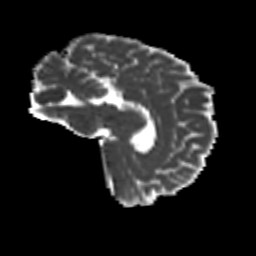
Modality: MD
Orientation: sagittal
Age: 29
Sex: male
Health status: healthy
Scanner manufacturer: siemens
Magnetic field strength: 3 T
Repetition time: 8.6 s
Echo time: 0.095 s